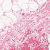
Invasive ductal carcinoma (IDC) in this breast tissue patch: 0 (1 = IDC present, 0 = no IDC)